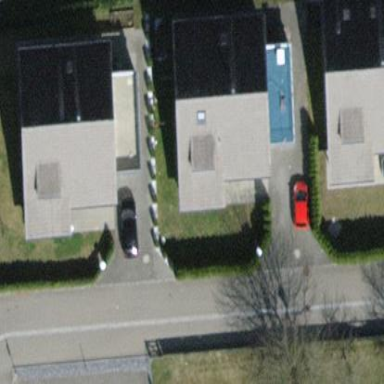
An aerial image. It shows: Detached building with gabled tile roof.